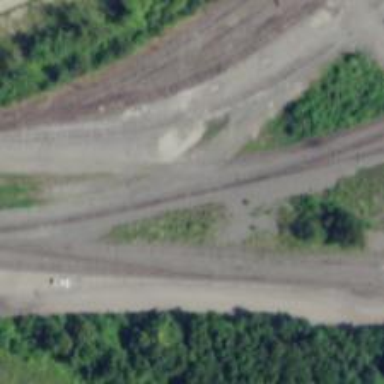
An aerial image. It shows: Railway spur service.